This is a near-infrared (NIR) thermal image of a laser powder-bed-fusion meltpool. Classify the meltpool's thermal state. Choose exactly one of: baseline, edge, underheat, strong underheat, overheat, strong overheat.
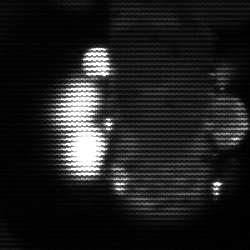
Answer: strong underheat